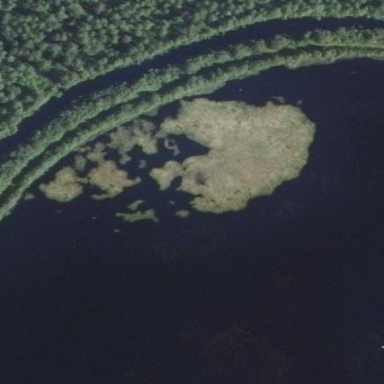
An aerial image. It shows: Islet within marsh wetland area.